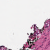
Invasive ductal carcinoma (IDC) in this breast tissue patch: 0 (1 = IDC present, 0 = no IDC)